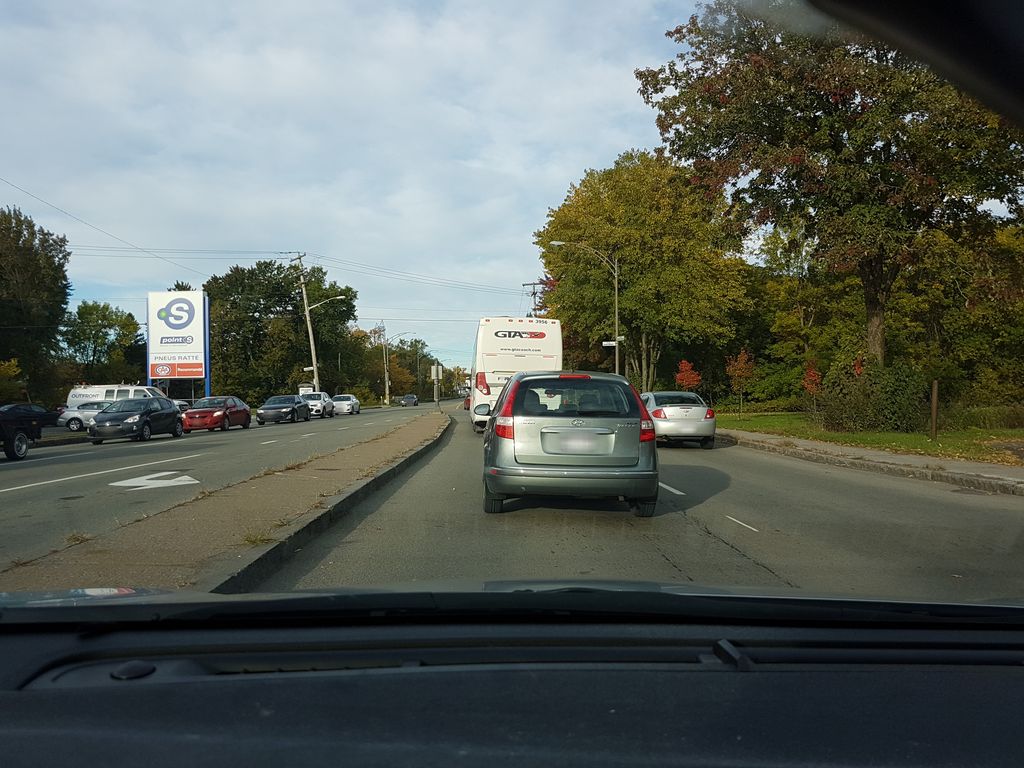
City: quebec_city